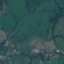
Land use / land cover: Pasture